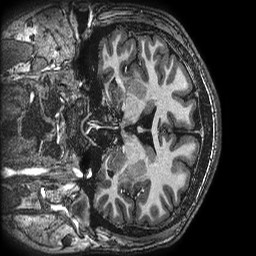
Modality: T1w
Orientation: coronal
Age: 21
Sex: male
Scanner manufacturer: ge
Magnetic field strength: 3 T
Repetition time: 0.00768 s
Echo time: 0.003488 s